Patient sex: M
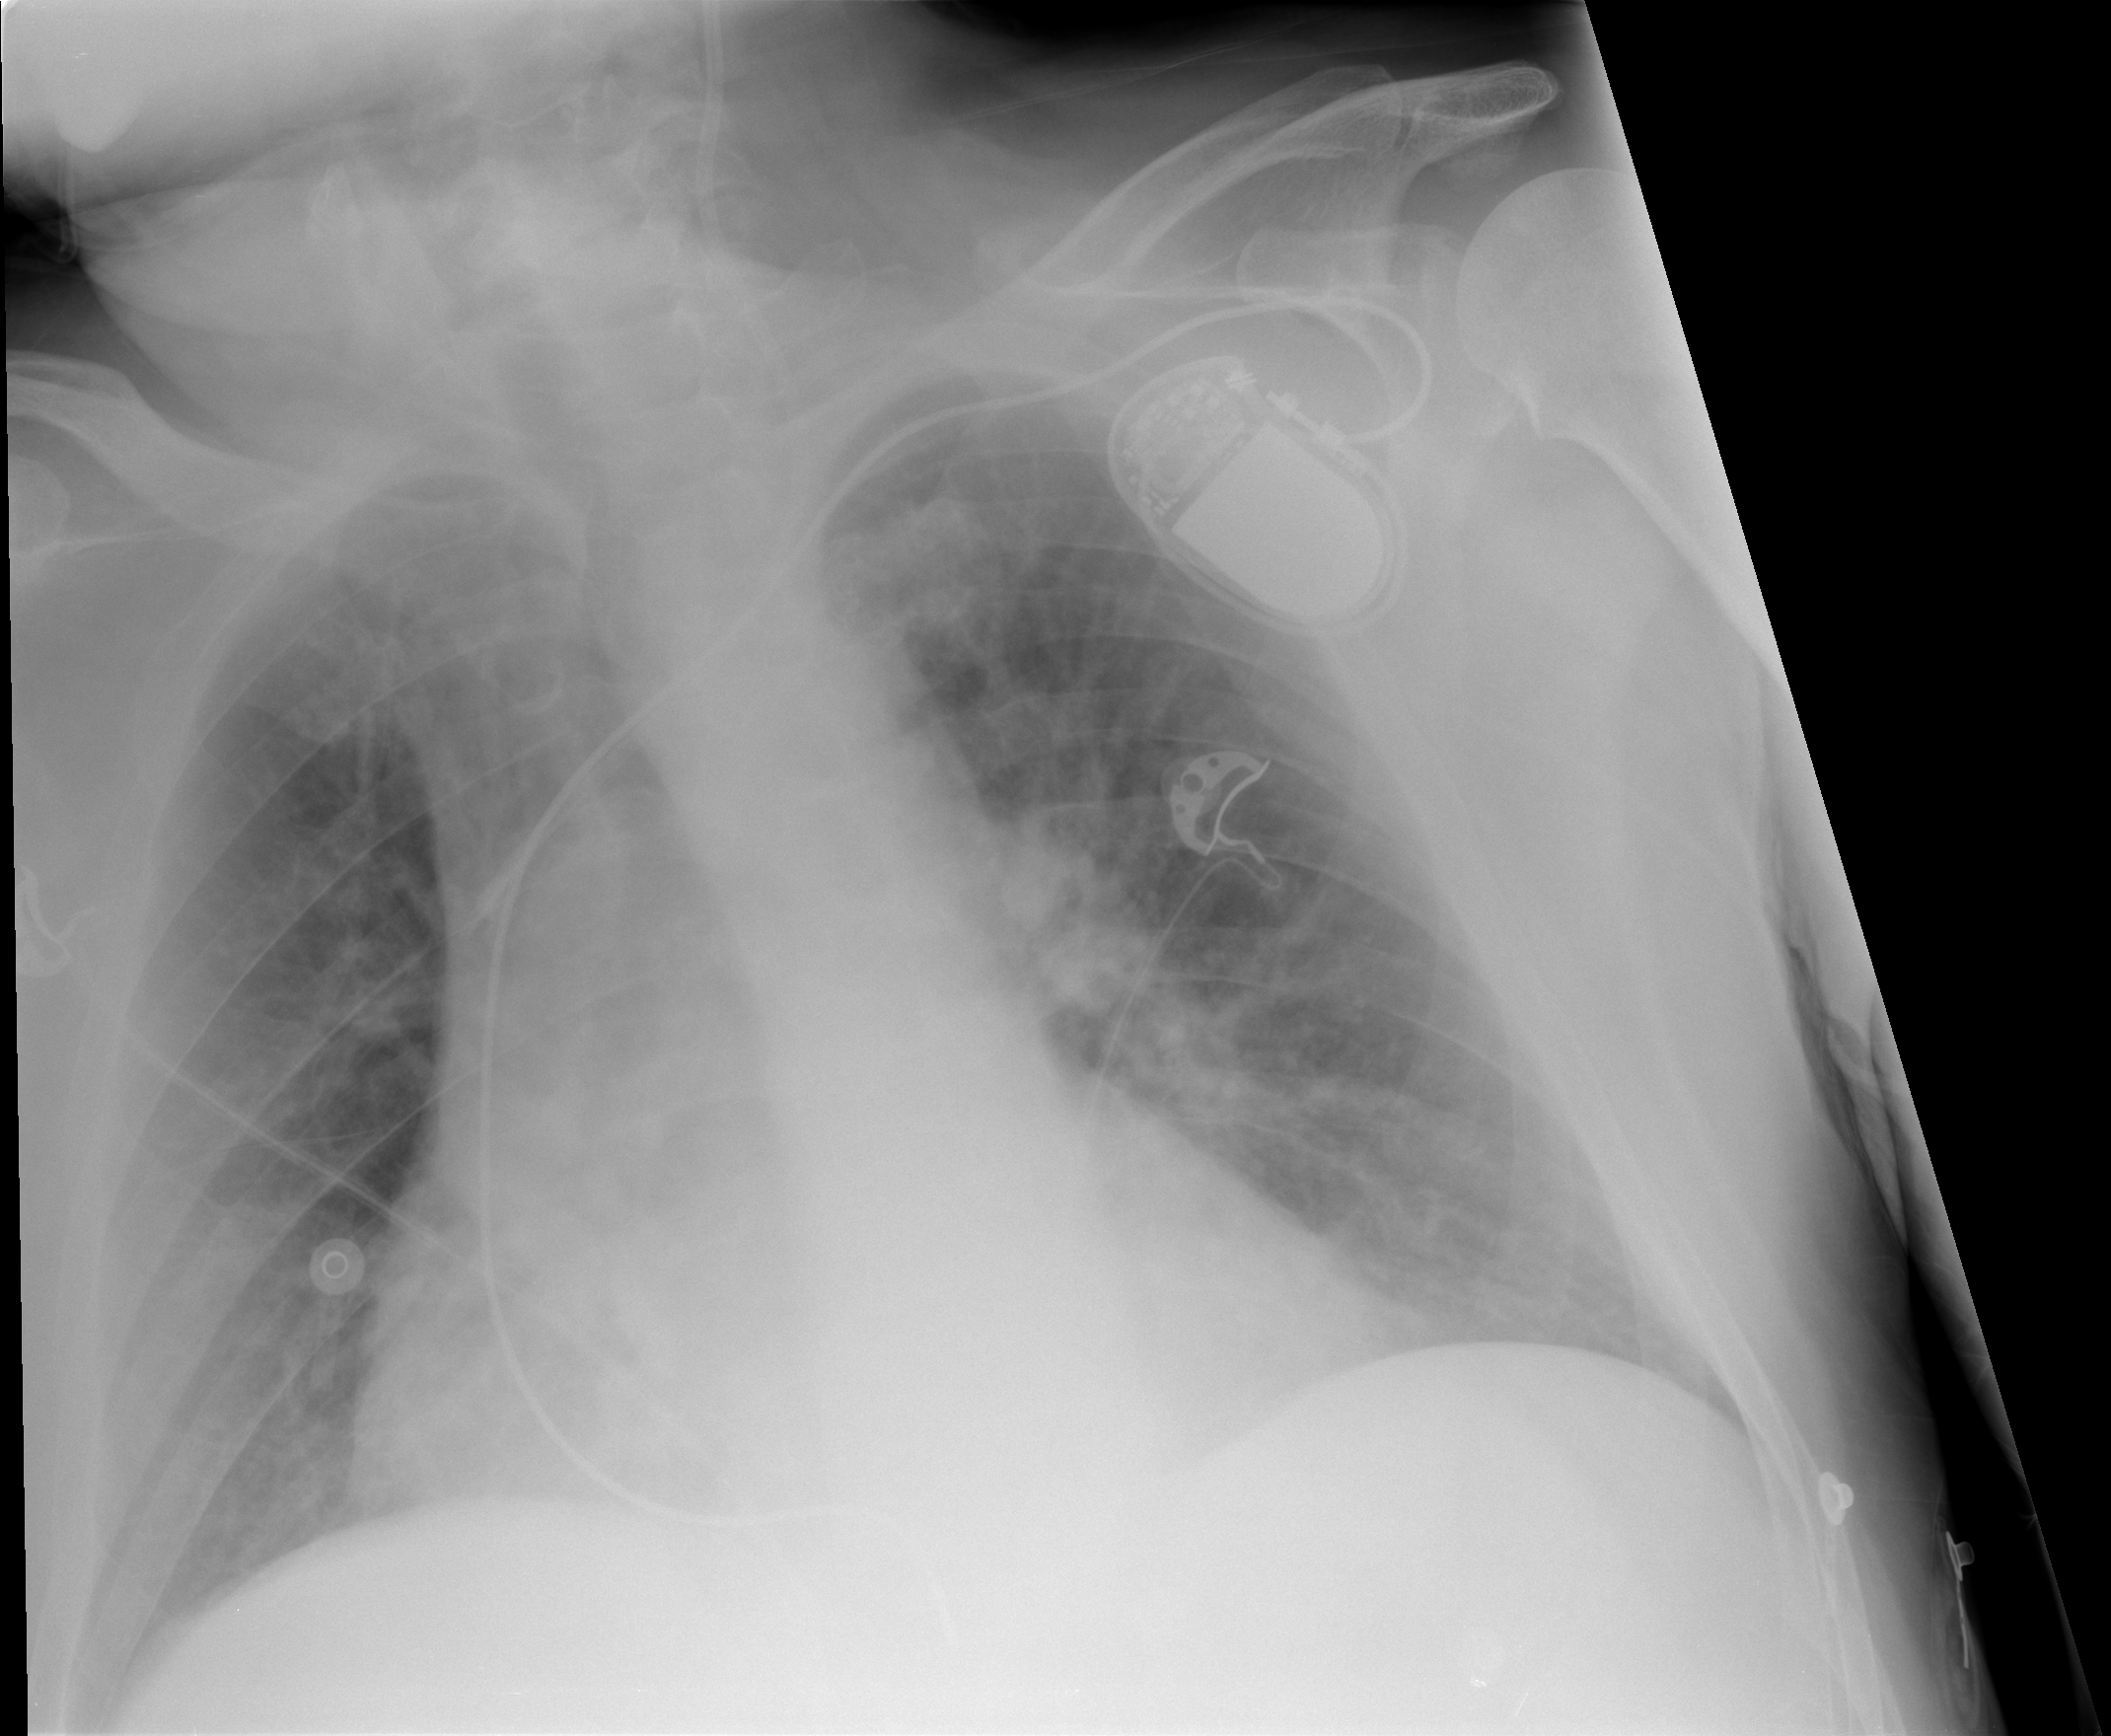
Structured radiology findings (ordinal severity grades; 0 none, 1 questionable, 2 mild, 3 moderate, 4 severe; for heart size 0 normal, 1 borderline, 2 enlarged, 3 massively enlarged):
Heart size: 2
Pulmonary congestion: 2
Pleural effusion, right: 0
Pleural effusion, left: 0
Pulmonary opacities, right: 0
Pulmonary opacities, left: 2
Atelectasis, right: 0
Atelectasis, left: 0